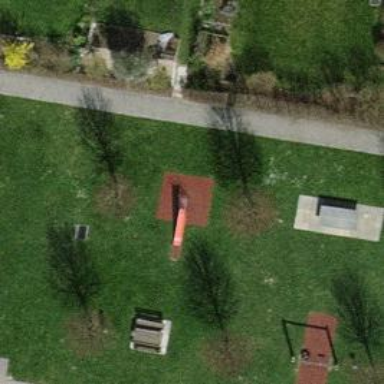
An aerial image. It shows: Playground with slide.